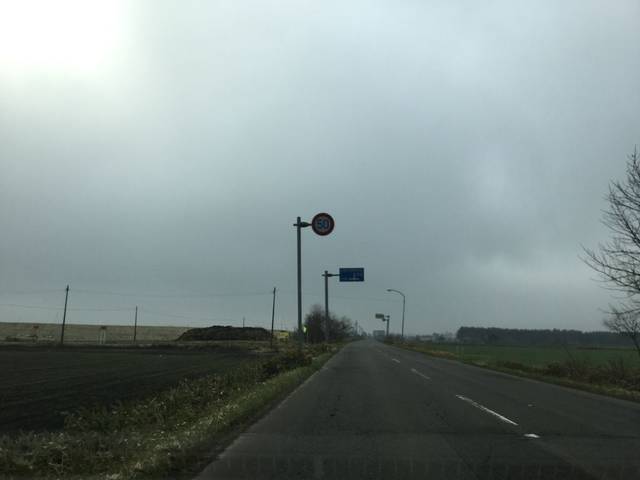
Region: Japan
Coordinates: 43.08, 141.576